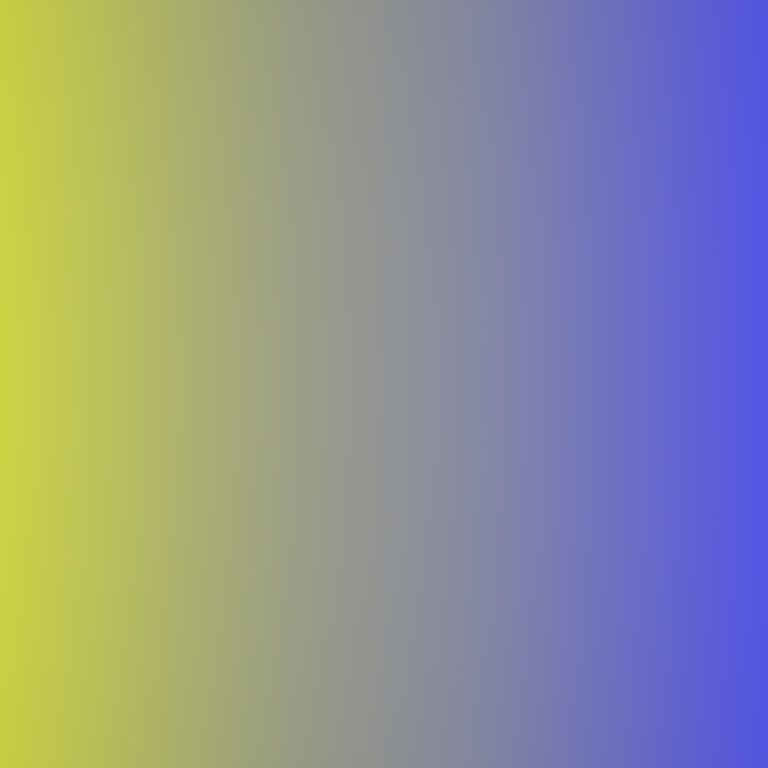
Abstract light effect, smooth gradient from yellow to blue, calm atmosphere, soft blend, no room, no furniture, no objects.